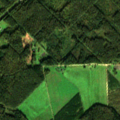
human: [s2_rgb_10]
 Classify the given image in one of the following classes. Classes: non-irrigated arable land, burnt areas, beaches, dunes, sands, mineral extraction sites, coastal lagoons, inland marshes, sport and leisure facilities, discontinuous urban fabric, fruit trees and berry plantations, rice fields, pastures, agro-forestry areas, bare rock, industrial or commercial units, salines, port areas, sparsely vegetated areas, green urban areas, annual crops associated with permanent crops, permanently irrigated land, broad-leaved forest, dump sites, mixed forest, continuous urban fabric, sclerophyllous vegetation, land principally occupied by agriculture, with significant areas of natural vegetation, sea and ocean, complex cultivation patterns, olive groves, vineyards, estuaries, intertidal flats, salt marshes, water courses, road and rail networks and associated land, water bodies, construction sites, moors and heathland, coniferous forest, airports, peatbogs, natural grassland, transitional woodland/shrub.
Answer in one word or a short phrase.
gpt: non-irrigated arable land, complex cultivation patterns, coniferous forest, mixed forest, transitional woodland/shrub